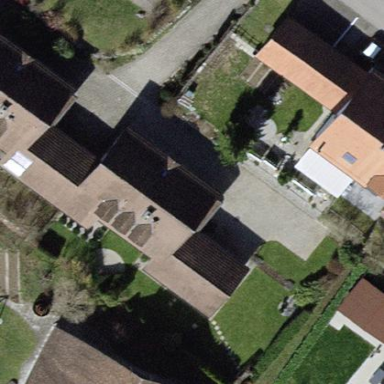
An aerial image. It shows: Detached building with gabled roof.